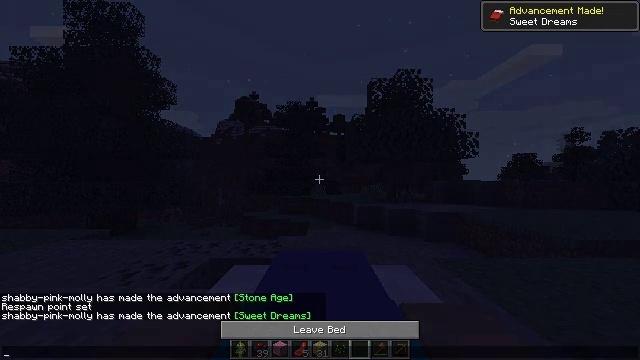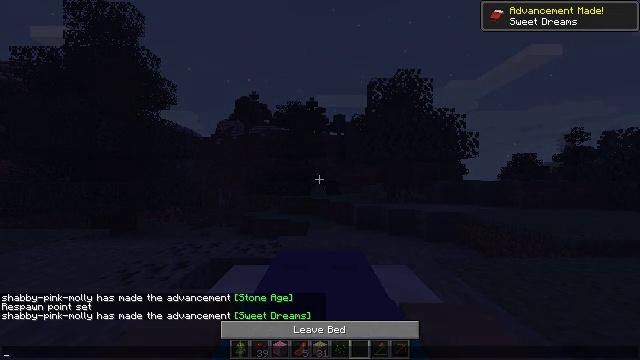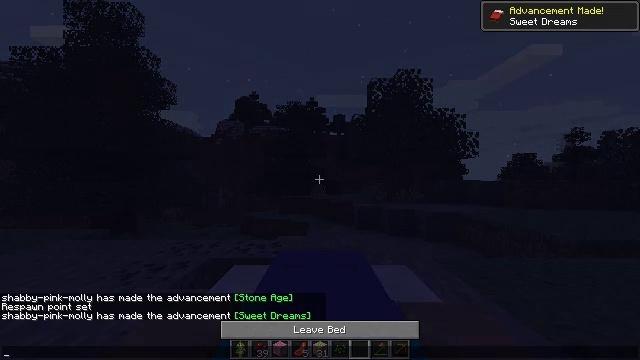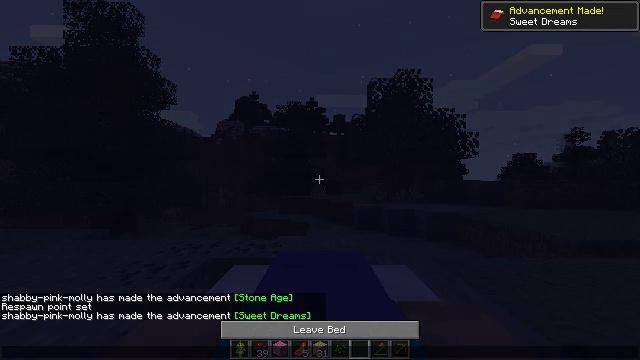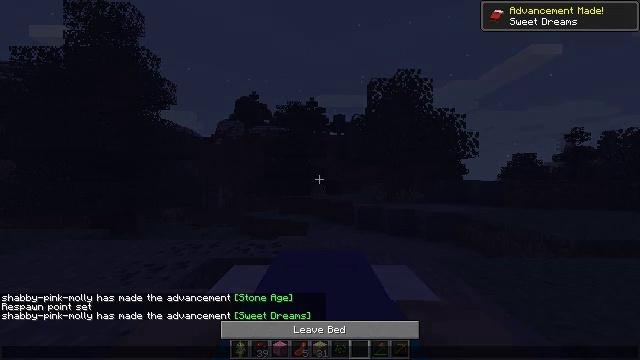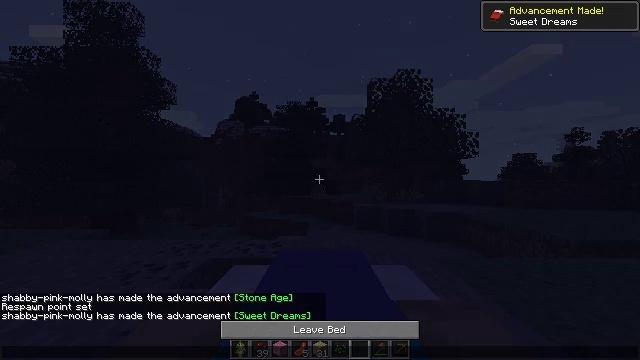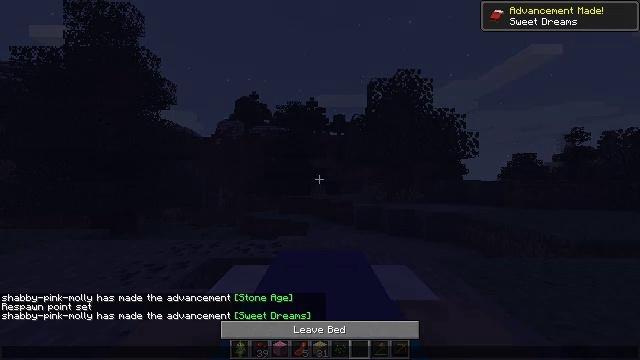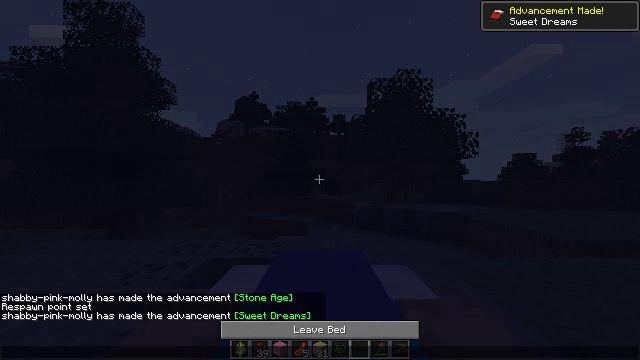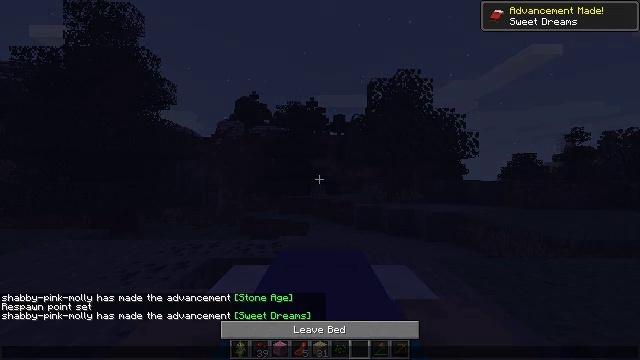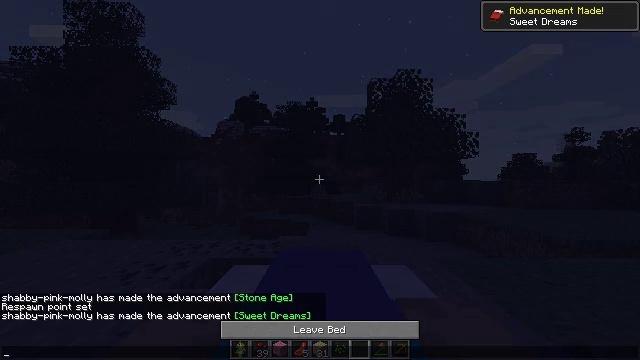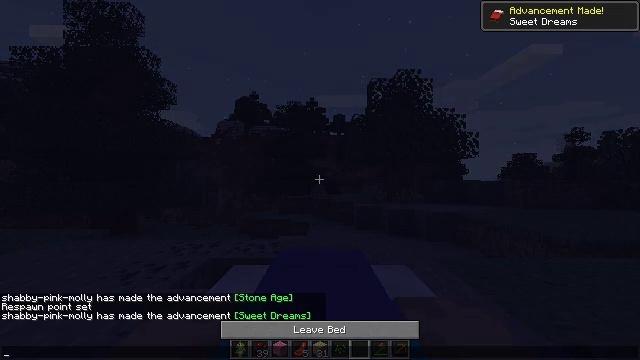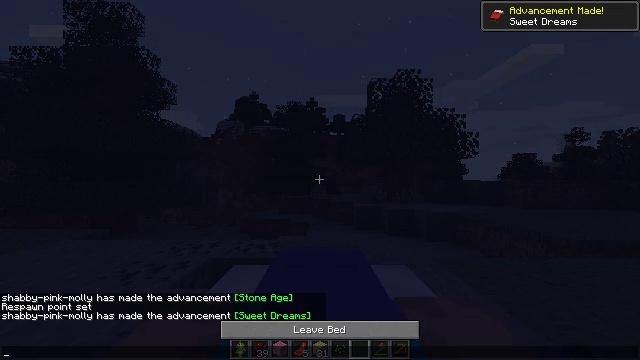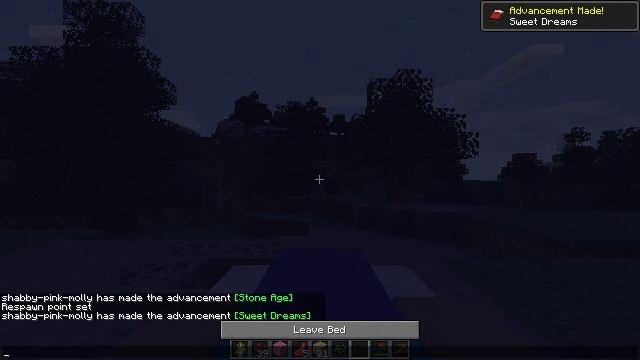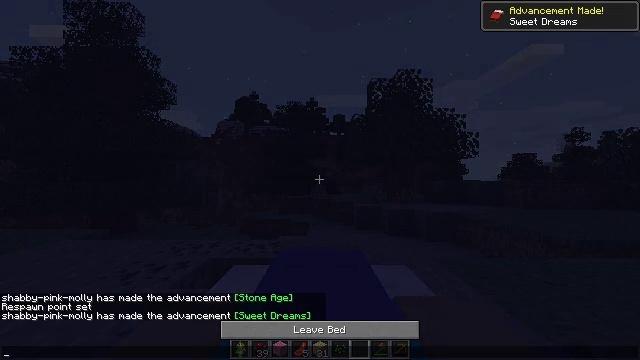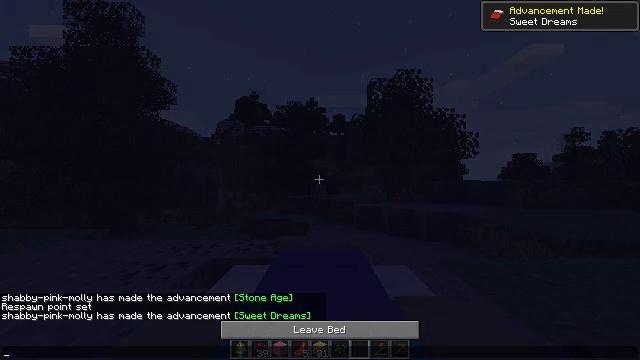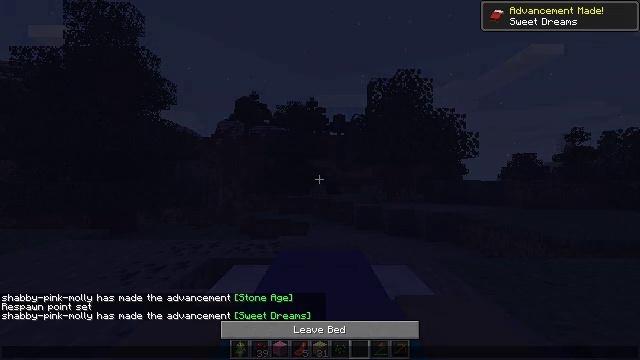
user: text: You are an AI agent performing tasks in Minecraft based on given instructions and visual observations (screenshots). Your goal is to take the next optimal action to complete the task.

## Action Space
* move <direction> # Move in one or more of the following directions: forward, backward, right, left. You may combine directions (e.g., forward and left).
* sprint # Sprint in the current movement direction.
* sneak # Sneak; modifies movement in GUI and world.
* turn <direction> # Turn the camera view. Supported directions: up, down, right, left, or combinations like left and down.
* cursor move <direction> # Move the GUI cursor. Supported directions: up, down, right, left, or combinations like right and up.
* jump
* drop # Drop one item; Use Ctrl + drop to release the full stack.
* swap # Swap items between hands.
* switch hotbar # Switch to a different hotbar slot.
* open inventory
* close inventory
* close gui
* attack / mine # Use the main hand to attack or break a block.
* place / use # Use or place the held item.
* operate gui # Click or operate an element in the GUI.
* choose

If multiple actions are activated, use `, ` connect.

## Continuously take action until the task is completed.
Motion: motion action
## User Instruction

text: Mine the white bed.
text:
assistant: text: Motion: no_op
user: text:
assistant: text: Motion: no_op
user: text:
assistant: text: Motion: no_op
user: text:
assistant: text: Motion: no_op
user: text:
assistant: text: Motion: no_op
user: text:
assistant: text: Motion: no_op
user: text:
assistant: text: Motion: no_op
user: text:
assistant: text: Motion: no_op
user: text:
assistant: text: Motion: no_op
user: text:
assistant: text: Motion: no_op
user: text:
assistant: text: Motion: no_op
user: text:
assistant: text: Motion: no_op
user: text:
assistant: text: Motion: no_op
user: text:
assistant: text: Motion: no_op
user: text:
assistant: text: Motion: no_op
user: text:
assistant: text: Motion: no_op
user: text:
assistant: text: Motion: no_op
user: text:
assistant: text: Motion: no_op
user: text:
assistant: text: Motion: no_op
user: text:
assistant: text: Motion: no_op
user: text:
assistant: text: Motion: no_op
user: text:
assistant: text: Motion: no_op
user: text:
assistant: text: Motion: no_op
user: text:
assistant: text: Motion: no_op
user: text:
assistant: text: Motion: no_op
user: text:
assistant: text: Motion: no_op
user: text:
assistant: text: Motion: no_op
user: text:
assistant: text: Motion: no_op
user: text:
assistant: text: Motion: no_op
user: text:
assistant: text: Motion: no_op